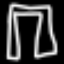
Label: pants